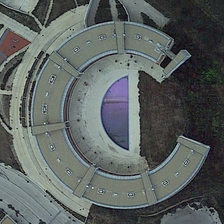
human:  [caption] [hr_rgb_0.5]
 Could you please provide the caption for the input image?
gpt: many green trees are around an almost circle center building .

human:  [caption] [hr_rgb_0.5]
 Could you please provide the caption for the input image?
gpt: many green trees are around an almost circle center building .

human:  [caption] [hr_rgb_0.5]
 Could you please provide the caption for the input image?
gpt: many green trees are around an almost circle center building .

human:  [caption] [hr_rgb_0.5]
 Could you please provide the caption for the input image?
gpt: many green trees are around an almost circle center building .

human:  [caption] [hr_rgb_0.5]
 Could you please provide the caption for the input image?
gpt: many green trees are around an almost circle center building .